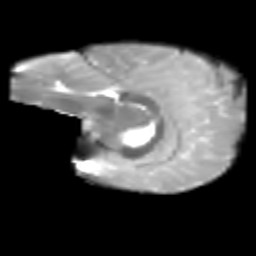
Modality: T2w
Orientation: sagittal
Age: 8
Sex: female
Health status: healthy